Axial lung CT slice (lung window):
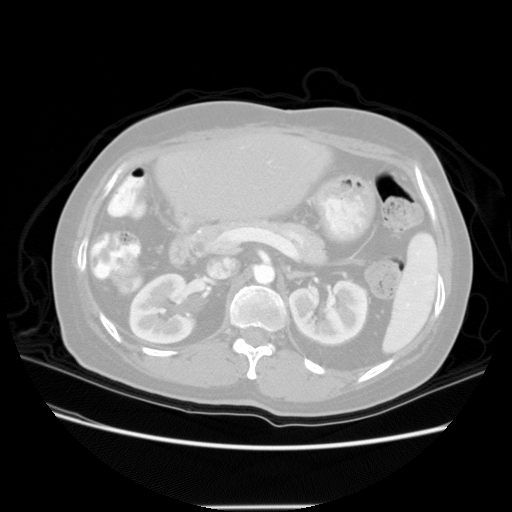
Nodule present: no